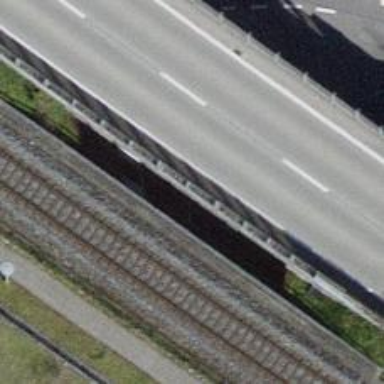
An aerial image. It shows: Tertiary road with asphalt surface. It passes through tunnel with cycle track on the left side.